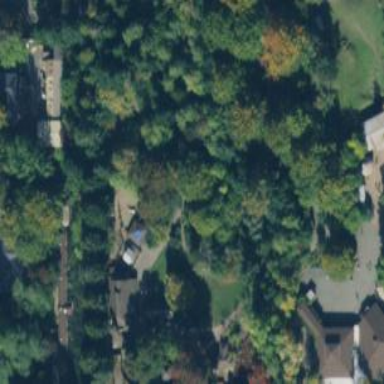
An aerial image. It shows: Zoo enclosure within woodland setting.